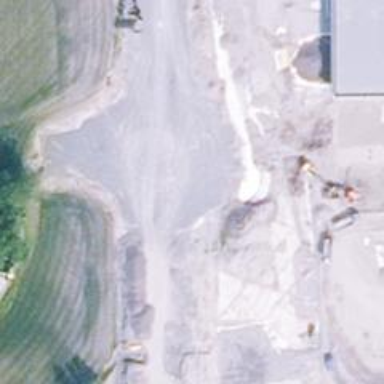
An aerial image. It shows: Tertiary road with asphalt surface leading to roundabout junction.